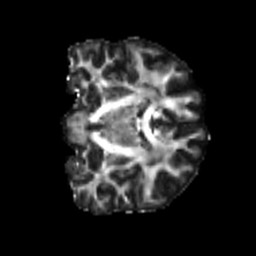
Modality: FA
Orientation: coronal
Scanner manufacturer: siemens
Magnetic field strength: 3 T
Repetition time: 4 s
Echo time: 0.0594 s